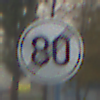
Verkehrszeichen: EndeGeschwindigkeit80
Umgebung: Outdoor, Suburban
Tageszeit: MorningAfternoon
Wetter: Overcast
Licht: Natural
Jahreszeit: NotSpecified
Kontrast: LowContrast